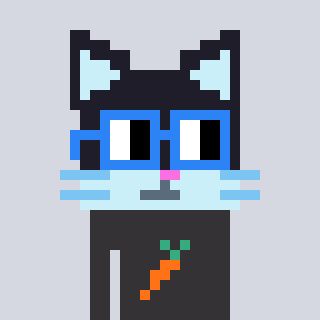
a pixel art character with square blue glasses, a cat-shaped head and a grayscale-colored body on a cool background